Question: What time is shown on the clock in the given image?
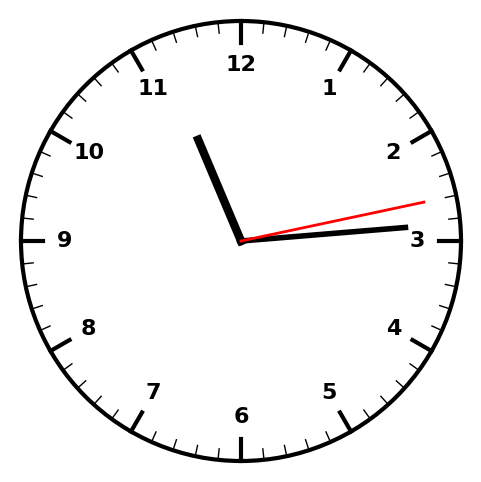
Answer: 11:14:13